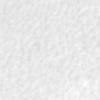
Label: no_change